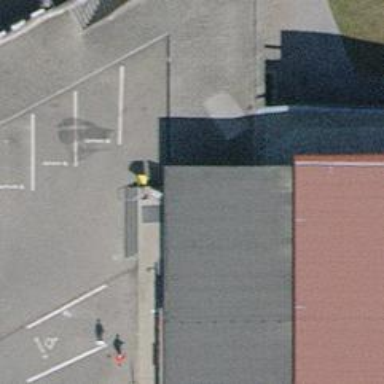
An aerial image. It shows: Post box.